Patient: sex F, age 74
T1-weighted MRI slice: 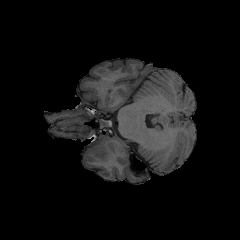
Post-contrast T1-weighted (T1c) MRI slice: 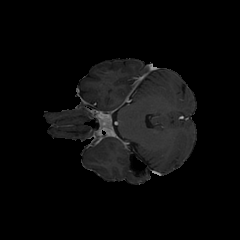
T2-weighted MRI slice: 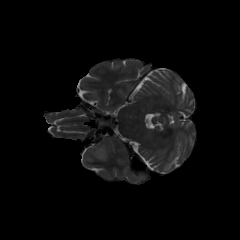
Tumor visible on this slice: yes
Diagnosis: Glioblastoma, IDH-wildtype
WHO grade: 4